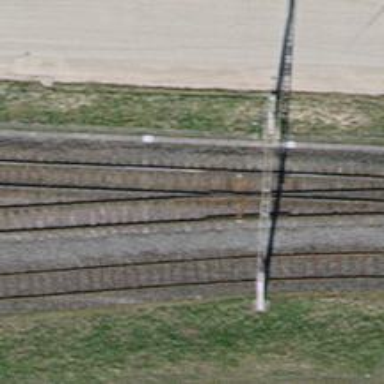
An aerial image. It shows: Single-track electrified railway siding with contact line for service.